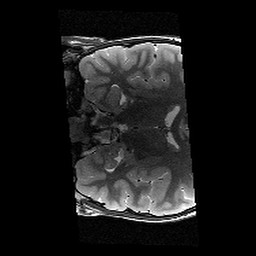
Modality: T2w
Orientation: coronal
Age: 11
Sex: male
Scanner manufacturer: siemens
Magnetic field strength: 3 T
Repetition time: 9.23 s
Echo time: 0.067 s